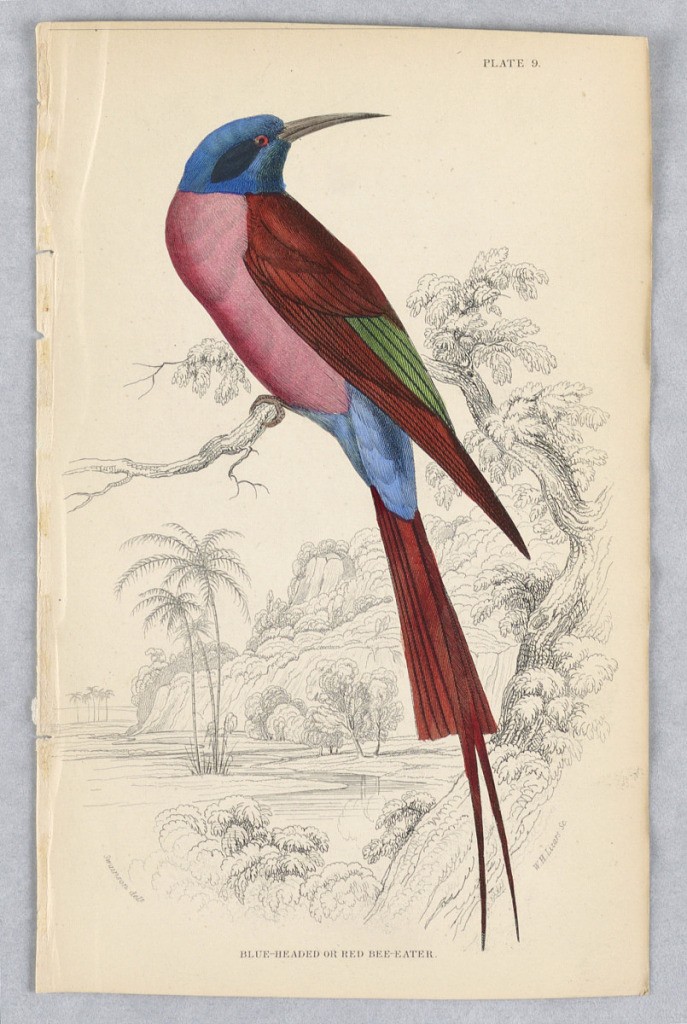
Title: Blue-Headed or Red Bee-Eater, Plate 9 from Birds of Western Africa
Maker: William Home Lizars, Scottish, 1788 - 1859
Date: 1837
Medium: Engraving, brush and watercolor on paper
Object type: Print
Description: Tropical bird on a branch with a blue head and pink and blue body, with a long red rail, and red (some green) wings. Title and artists' names below.